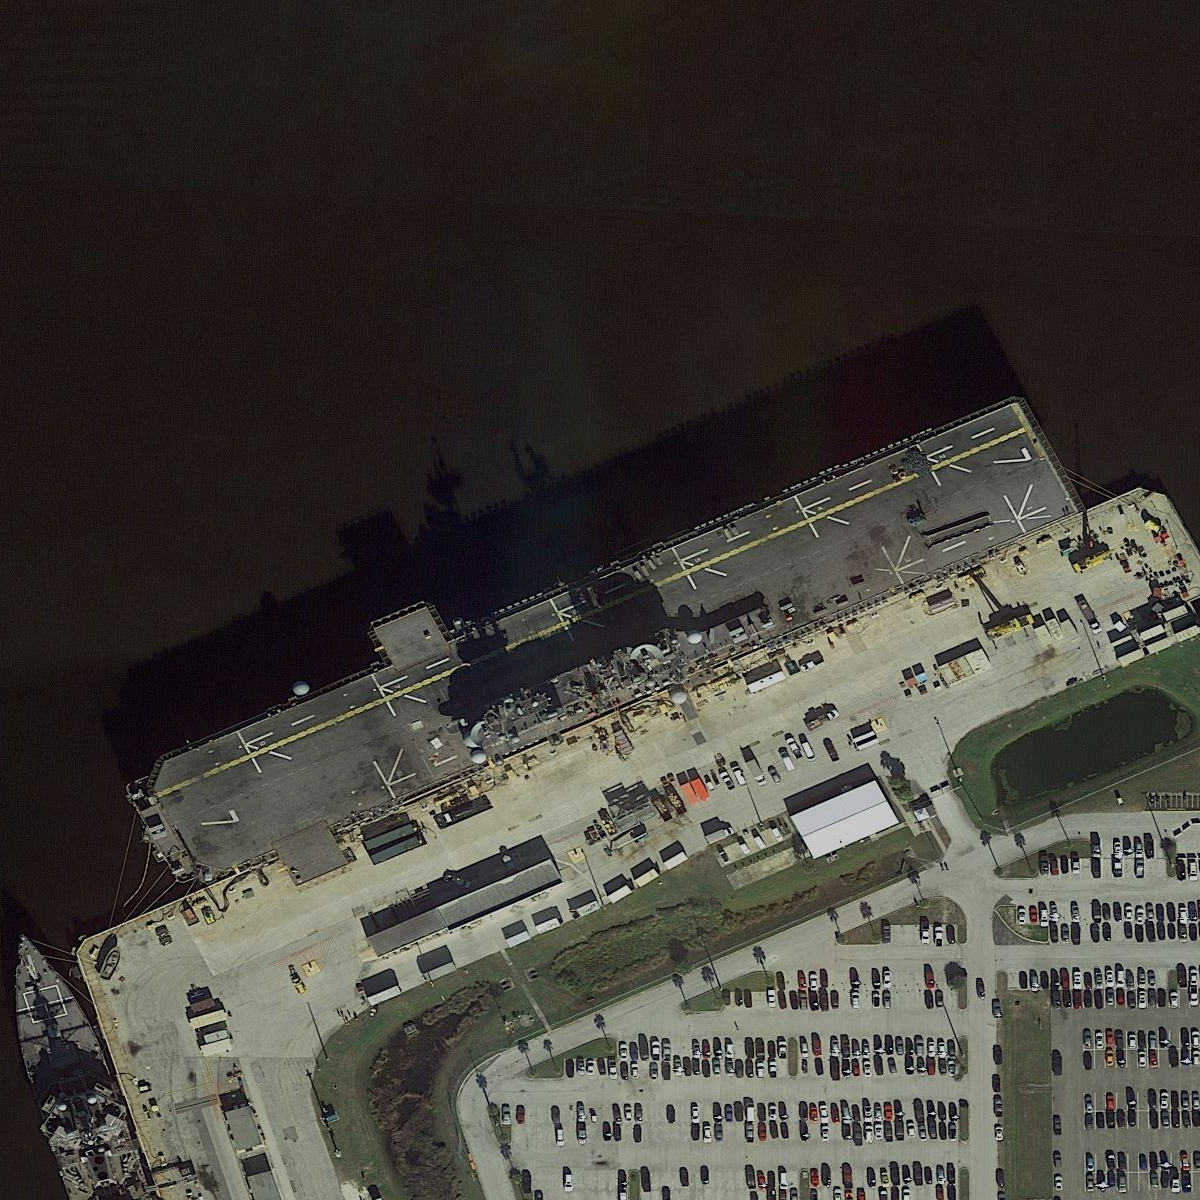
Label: assault